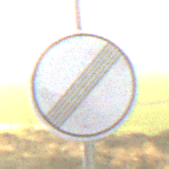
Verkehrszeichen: EndeSaemtlicherBegrenzungen
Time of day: SunriseSunset
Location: Outdoor (Nature)
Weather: Clear
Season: NotSpecified
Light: Natural